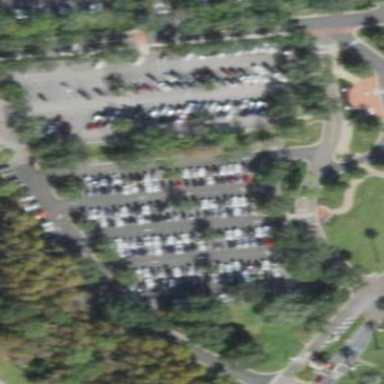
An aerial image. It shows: Parking area with surface.